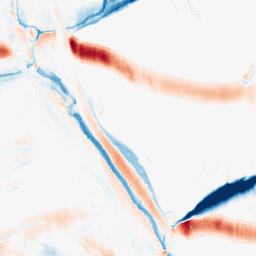
Category: morphological
Decomposition family: morphological_ellipse
Decomposition parameters: operation: average
width: 30
height: 5
Upsampling method: lanczos
Upsampling parameters: scale: 8
Upsampling scale: 8